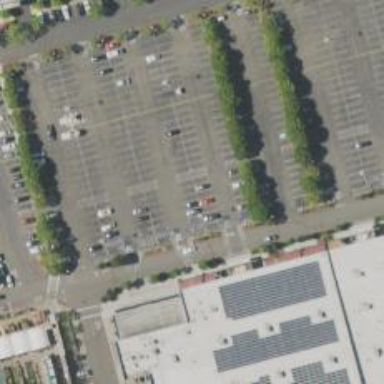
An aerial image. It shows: Parking space is available.